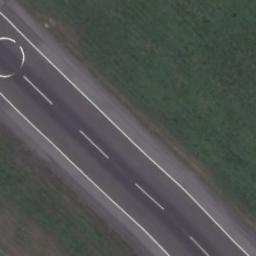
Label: runway